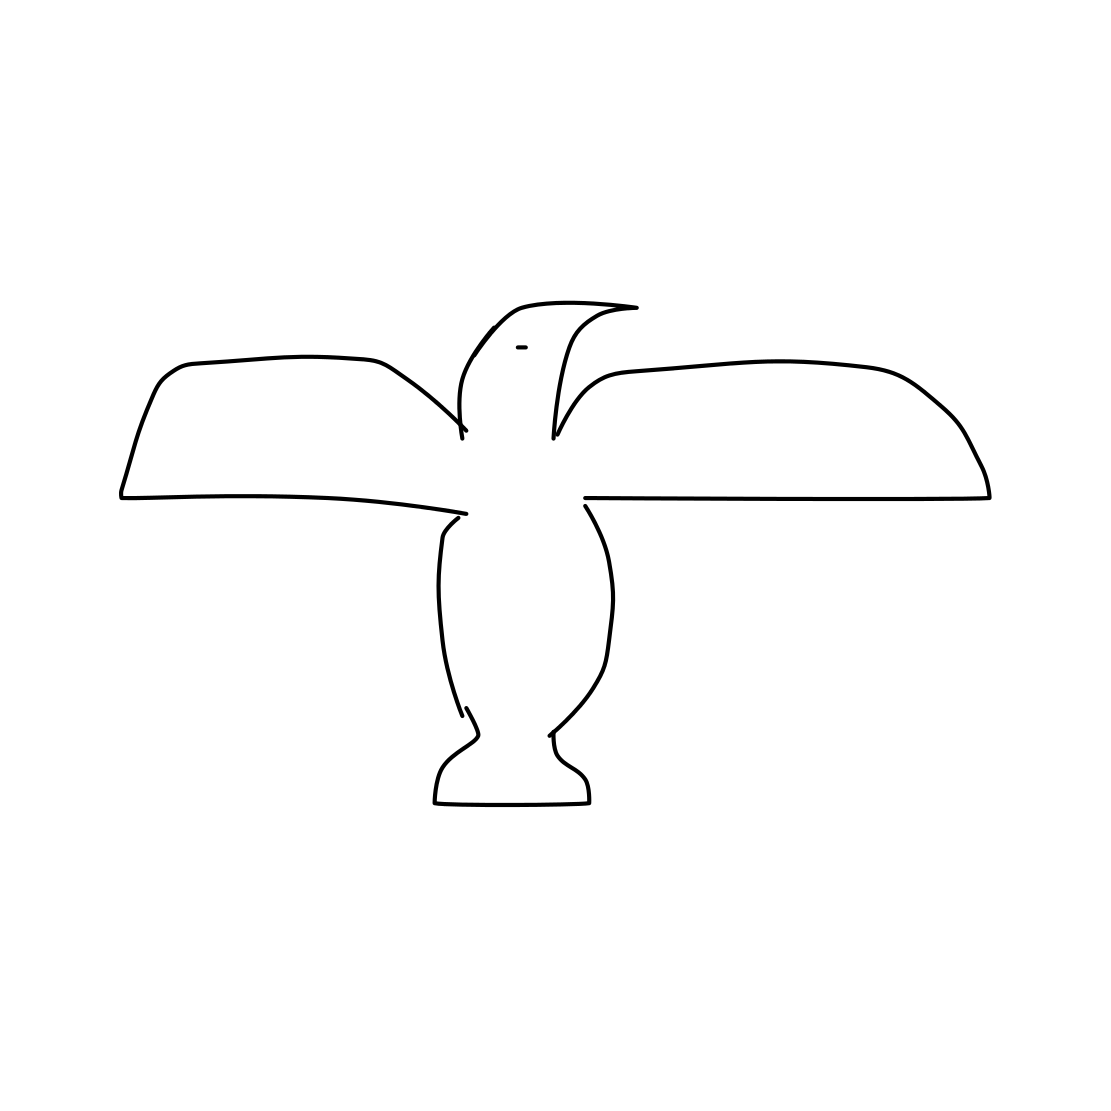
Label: seagull